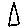
Label: triangle